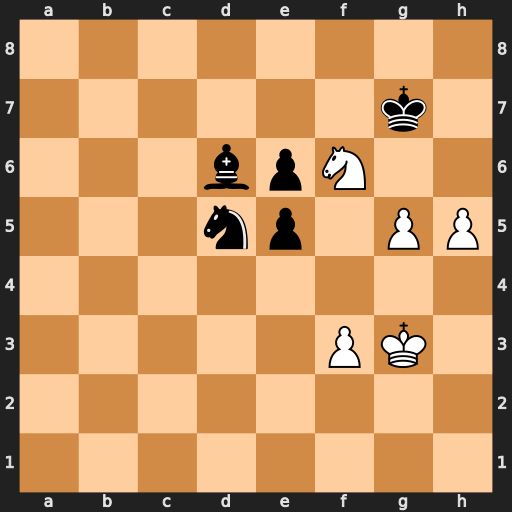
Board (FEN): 8/6k1/3bpN2/3np1PP/8/5PK1/8/8
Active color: w
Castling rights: -
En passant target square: -
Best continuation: Ne8+ Kg8 Nxd6